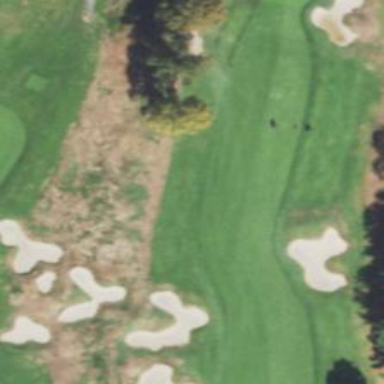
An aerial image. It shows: Golf fairway surrounded by grass.